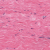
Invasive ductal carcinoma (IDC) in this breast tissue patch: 0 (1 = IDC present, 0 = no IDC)